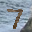
Label: 7